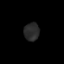
Tissue: lung
Cell type: Others
Senescence score: 0.2369
Nuclear area (px): 270
Mean DAPI intensity: 41.515